Field crop: maize
Growth stage: 2
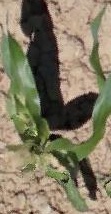
Species: maize